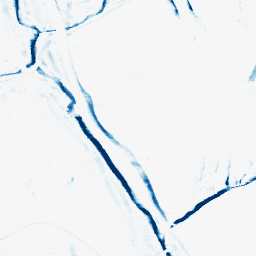
Category: morphological
Decomposition family: morphological_rect
Decomposition parameters: operation: closing
width: 10
height: 3
Upsampling method: sinc_blackman
Upsampling parameters: scale: 4
kernel_size: 16
Upsampling scale: 4